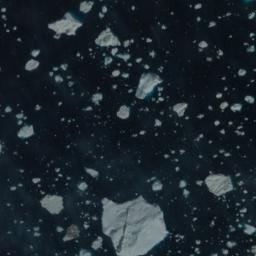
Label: sea_ice